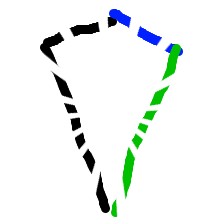
Shape: kite